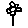
Label: flower